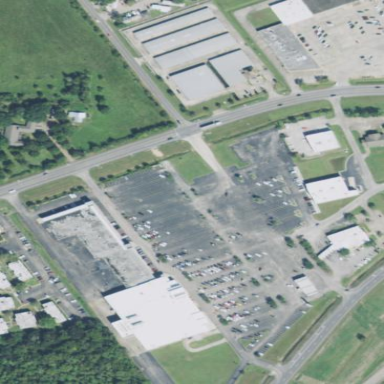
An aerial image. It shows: Retail area.